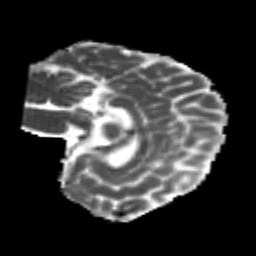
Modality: MD
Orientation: sagittal
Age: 21
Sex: female
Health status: healthy
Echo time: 0.074 s